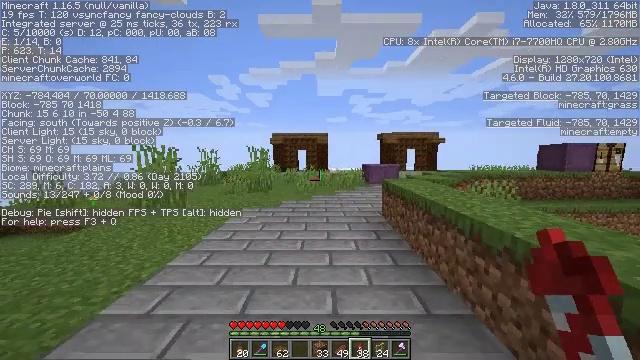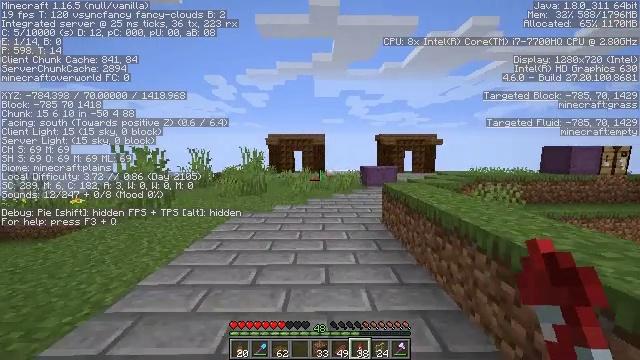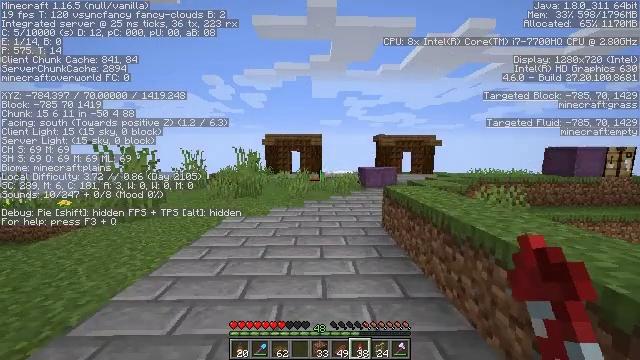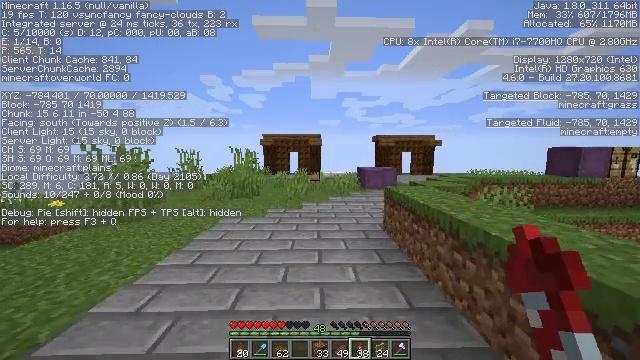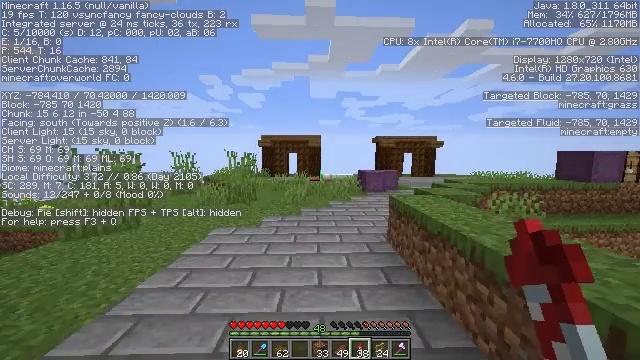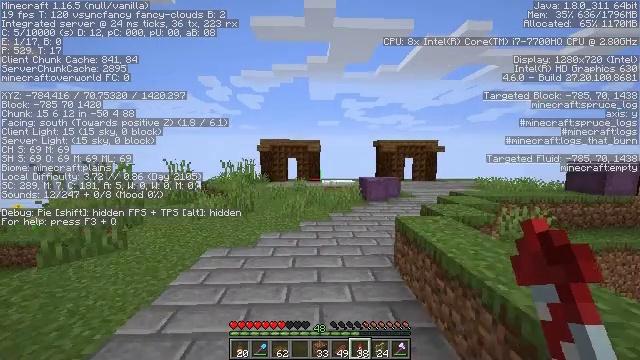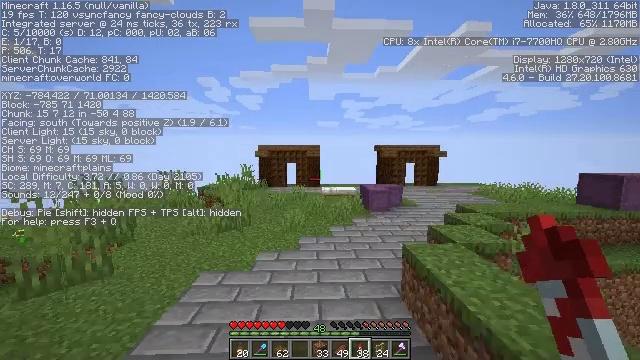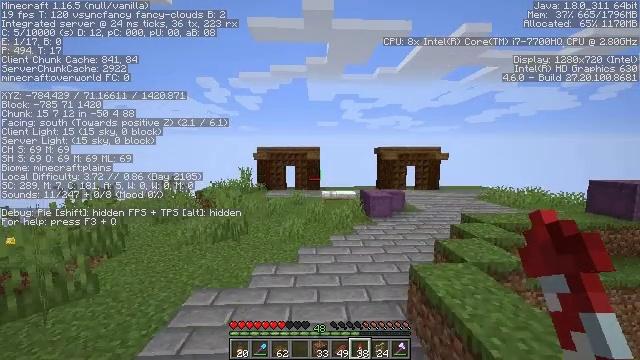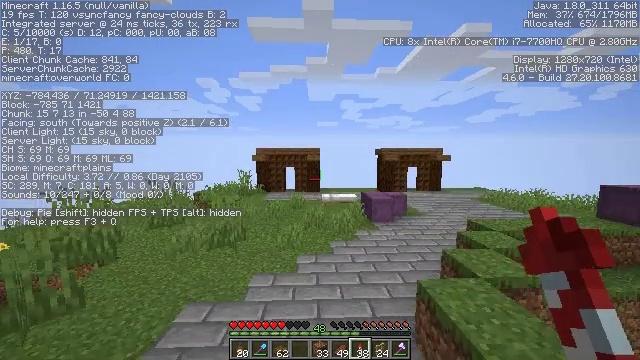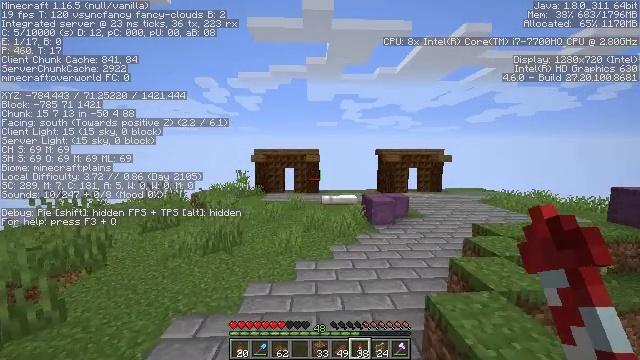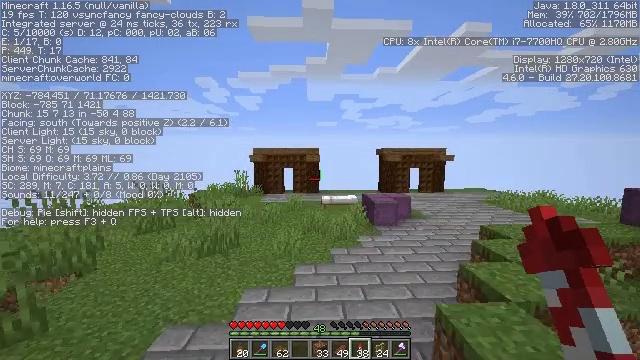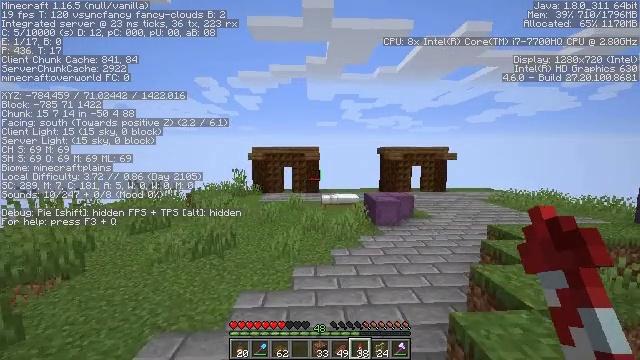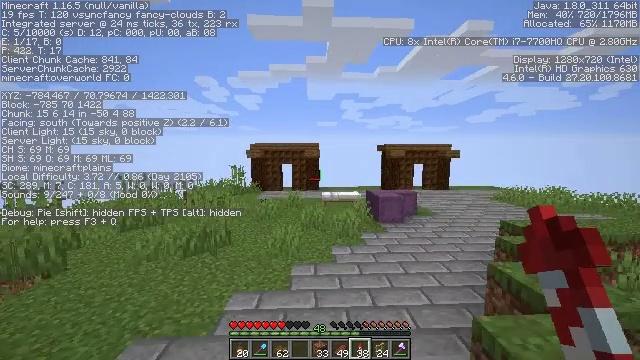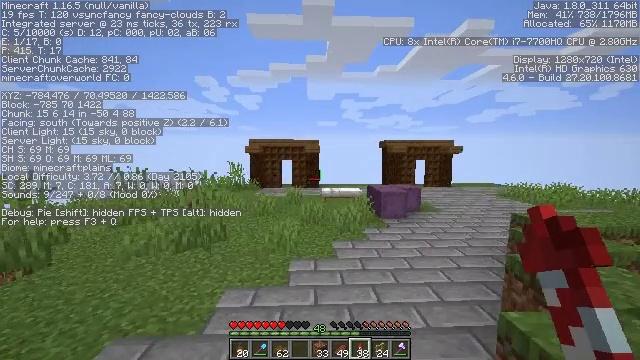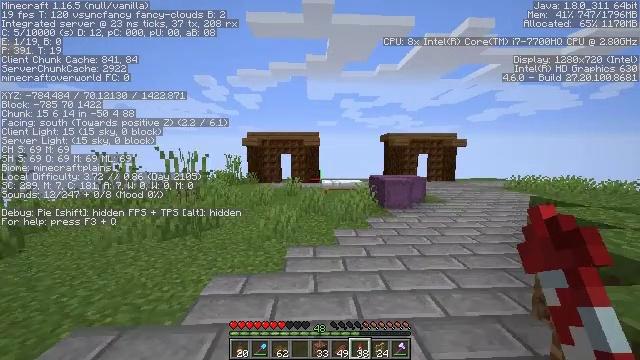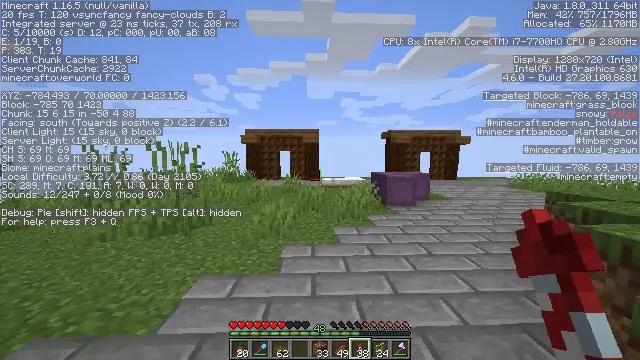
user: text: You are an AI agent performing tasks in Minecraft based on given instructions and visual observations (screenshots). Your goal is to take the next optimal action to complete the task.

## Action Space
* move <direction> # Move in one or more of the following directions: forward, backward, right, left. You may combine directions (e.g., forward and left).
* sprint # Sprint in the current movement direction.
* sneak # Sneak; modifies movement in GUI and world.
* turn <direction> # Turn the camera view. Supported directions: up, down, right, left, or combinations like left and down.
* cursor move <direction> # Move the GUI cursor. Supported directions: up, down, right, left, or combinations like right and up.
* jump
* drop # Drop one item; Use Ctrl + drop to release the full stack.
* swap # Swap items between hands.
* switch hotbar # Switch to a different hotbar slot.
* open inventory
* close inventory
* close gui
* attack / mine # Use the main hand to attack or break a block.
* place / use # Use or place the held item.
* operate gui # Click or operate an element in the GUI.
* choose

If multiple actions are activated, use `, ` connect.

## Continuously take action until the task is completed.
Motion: motion action
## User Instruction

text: Mine the spruce slab.
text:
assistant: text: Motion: move forward
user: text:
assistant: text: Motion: move forward
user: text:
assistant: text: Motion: move forward
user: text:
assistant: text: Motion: move forward, jump
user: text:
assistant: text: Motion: move forward, jump
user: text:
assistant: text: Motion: move forward, jump
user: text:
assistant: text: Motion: move forward, jump
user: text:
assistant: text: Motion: move forward, jump
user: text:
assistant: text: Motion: move forward, jump
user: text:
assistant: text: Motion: move forward
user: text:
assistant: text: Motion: move forward
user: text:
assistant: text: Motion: move forward
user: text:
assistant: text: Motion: move forward
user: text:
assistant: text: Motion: move forward
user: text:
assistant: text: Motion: move forward
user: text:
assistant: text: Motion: move forward
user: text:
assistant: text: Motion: move forward
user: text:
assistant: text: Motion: move forward
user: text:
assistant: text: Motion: move forward
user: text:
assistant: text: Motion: move forward
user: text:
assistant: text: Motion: move forward
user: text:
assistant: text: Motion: move forward
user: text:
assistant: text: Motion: move forward
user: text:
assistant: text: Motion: move forward
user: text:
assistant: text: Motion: move forward
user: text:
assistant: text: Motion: move forward
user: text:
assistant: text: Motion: move forward
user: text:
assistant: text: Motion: move forward
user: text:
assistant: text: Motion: move forward
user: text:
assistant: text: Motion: move forward and move left